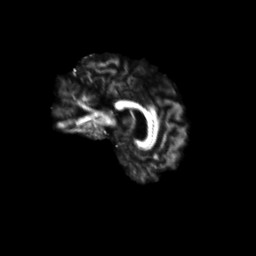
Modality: FA
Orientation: sagittal
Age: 61
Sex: male
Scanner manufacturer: siemens
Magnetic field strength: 3 T
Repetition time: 4.71 s
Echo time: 0.0906 s